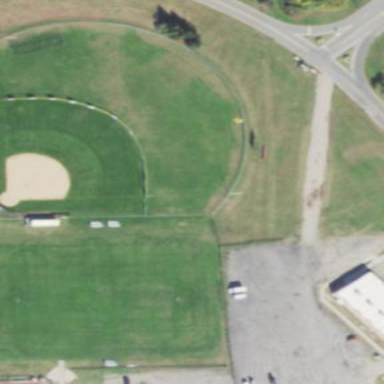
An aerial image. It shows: Baseball pitch for leisure land activities.